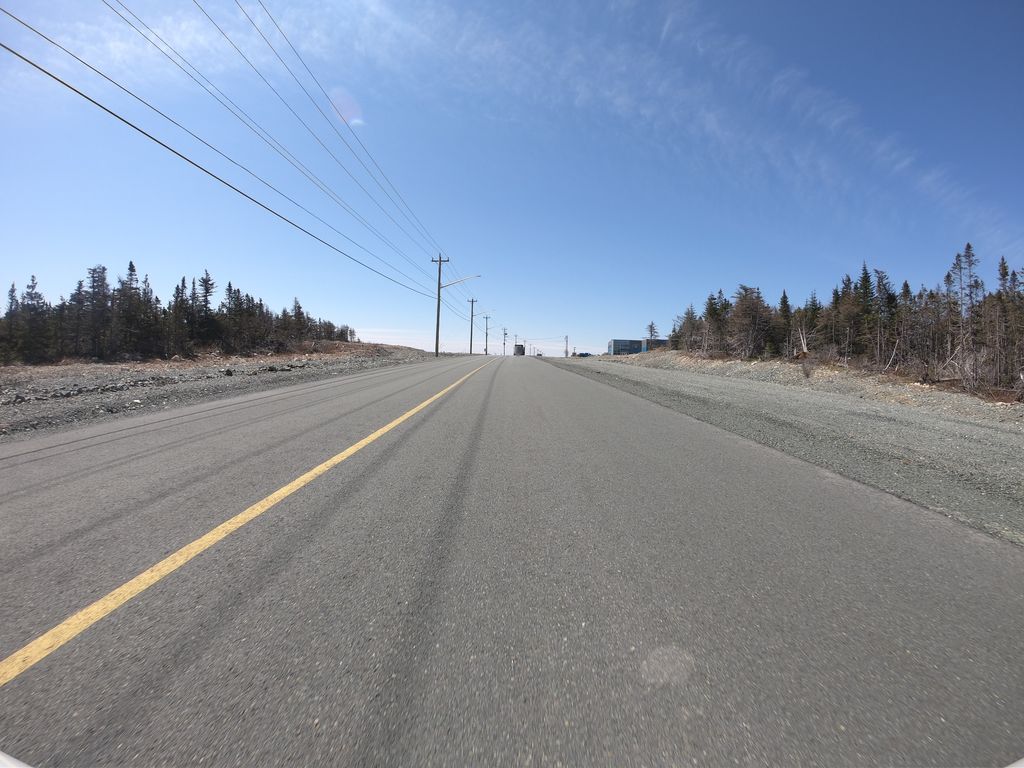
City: st_johns